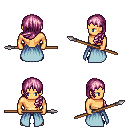
a pixel art fantasy rpg character, male body template, human, tanned skin, overskirt, metal pants, pink left-swept hairstyle, black slippers, spear, four views (front, back, left, right), 2x2 character sprite sheet, small pixel art, hard edges, no anti-aliasing